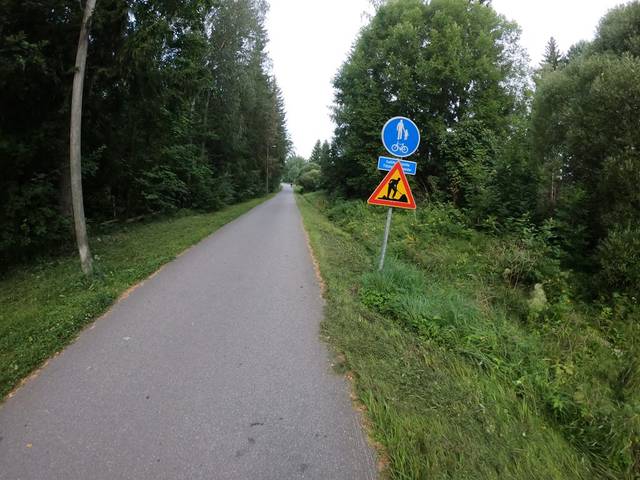
Region: Finland
Coordinates: 60.224, 24.698